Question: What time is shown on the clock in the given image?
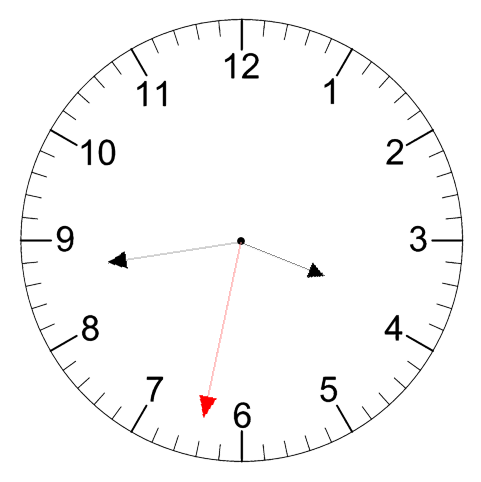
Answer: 03:43:32